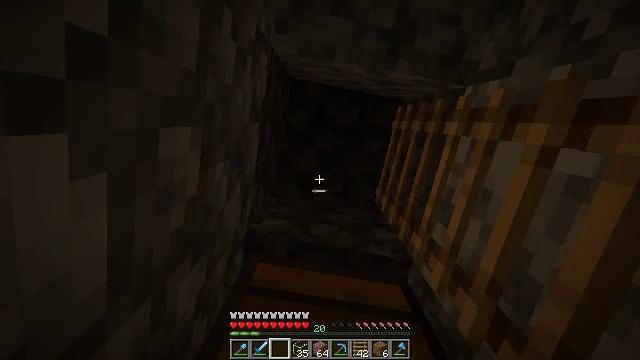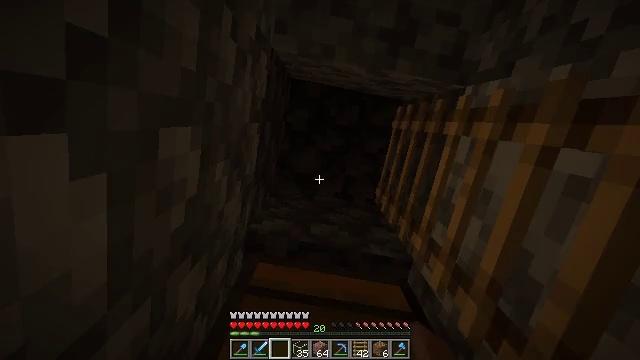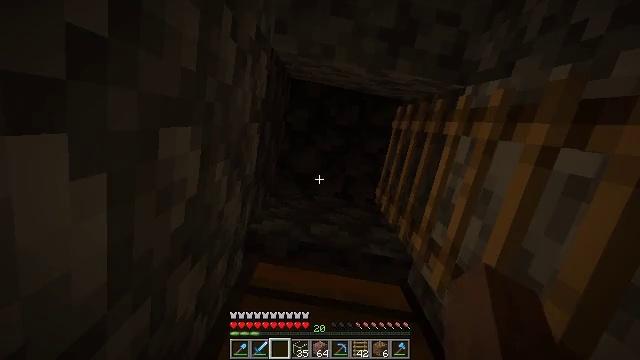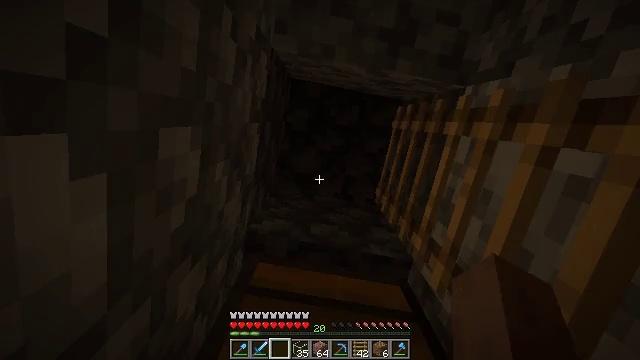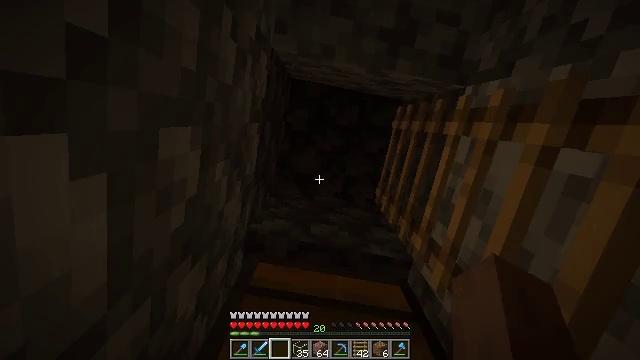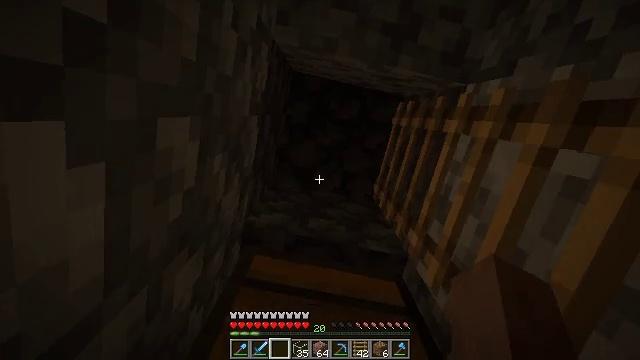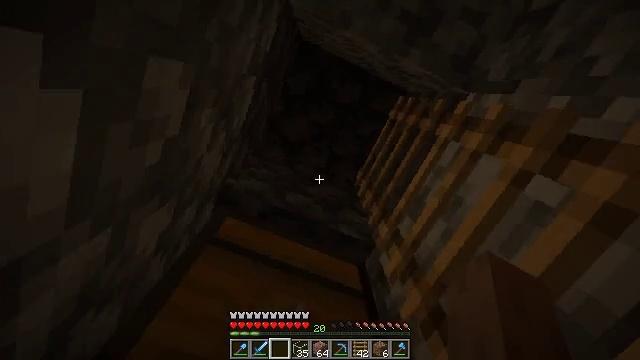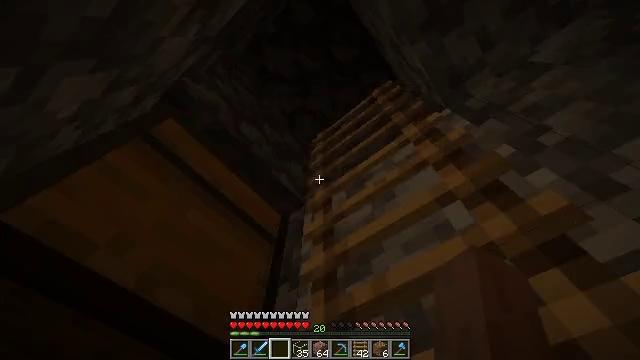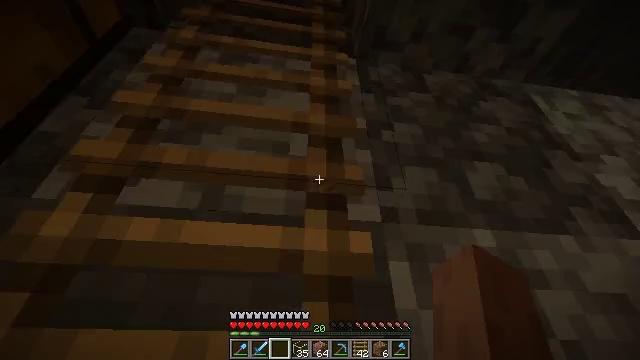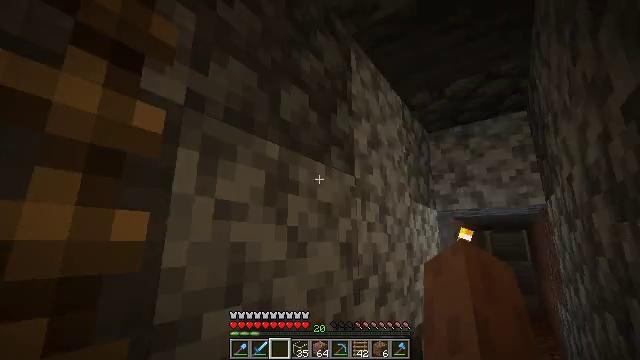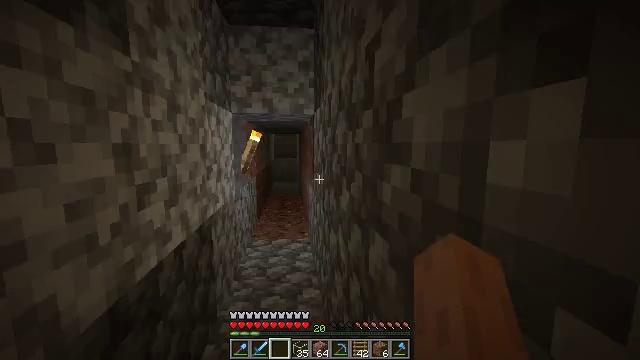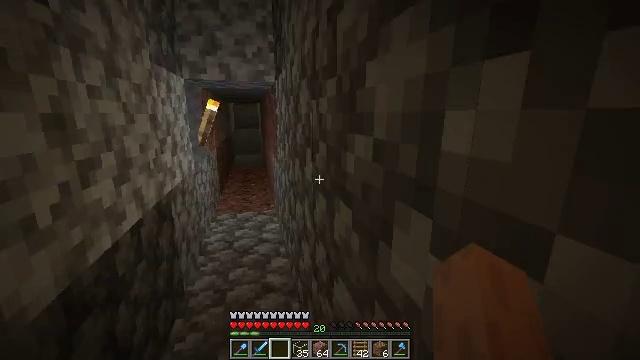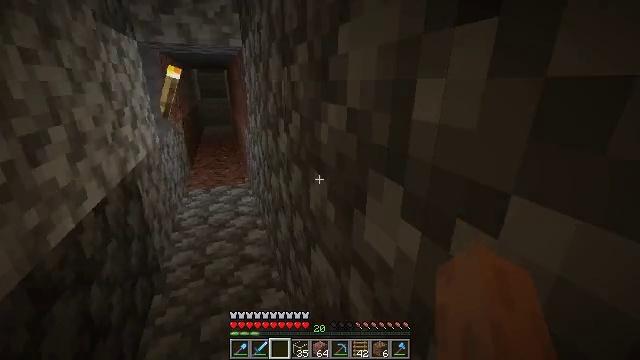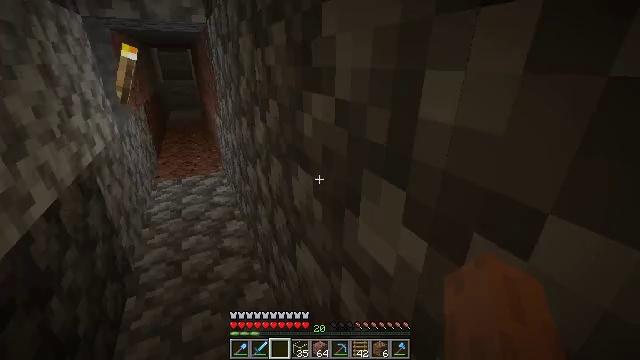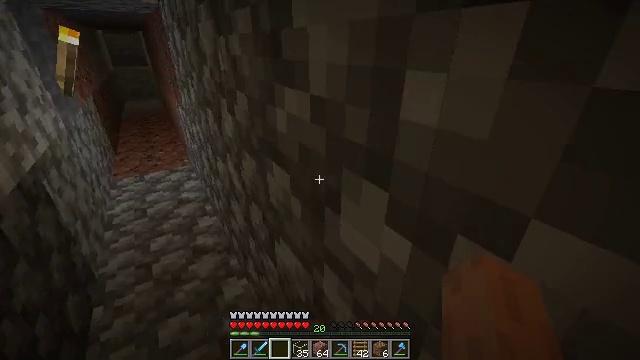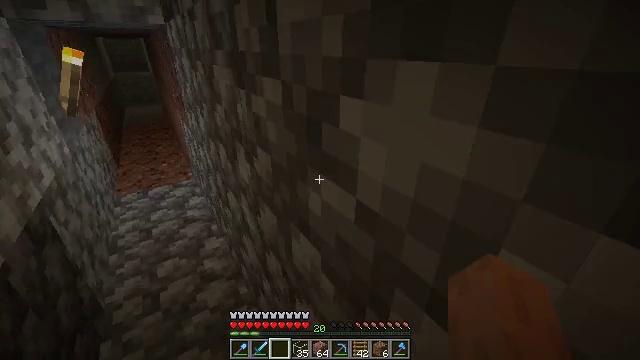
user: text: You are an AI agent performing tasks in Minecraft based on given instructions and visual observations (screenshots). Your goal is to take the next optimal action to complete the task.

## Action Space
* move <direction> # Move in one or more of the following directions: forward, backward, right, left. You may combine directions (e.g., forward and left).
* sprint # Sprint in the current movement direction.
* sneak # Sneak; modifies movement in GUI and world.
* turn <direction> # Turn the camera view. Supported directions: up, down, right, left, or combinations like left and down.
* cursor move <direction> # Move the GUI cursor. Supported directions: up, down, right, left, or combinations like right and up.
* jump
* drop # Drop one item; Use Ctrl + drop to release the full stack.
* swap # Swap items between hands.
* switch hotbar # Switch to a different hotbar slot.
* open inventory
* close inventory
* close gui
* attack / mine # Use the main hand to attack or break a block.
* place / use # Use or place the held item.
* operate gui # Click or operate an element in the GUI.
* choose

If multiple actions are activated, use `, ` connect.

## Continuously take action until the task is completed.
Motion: motion action
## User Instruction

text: Gather the ladder by attacking it.
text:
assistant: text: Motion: no_op
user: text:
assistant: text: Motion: no_op
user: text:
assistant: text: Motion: no_op
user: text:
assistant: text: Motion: no_op
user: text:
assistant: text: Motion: turn right and down
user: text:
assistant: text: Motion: turn right and down
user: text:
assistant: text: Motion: turn right and down
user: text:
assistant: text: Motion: turn right and down
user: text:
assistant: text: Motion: turn right and down
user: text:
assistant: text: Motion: turn right and down
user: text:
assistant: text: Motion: turn right and down
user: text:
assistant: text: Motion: turn right and down
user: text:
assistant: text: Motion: move forward, turn right and down
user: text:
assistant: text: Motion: move forward, turn right and down
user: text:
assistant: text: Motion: move forward
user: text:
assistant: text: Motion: move forward, turn down
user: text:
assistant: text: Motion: move forward
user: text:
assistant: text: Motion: move forward
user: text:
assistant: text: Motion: move forward, turn left
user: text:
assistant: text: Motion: move forward and move right, turn left and up
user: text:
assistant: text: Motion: move forward and move right, turn left and up
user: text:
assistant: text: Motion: move right, turn left and up
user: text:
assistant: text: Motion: turn left and up
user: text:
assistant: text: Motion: turn left and up
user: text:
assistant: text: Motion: turn left and up
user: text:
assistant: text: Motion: turn left and up
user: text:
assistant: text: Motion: turn up
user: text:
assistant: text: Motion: no_op
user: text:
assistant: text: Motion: no_op
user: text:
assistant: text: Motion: no_op